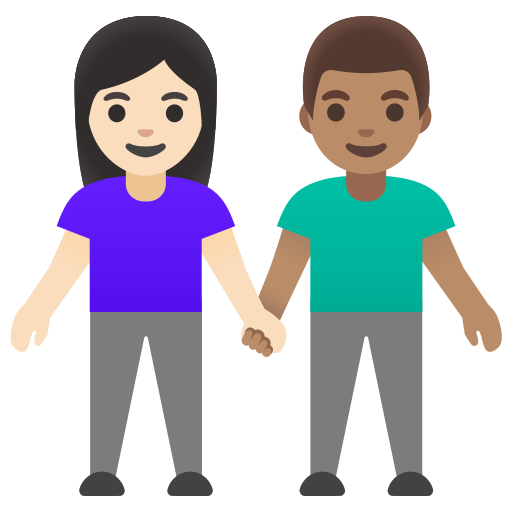
Emoji: 👩🏻‍🤝‍👨🏽